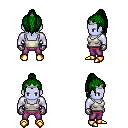
a pixel art fantasy rpg character, male body template, dark elf, purple skin, white pirate shirt, magenta pants, green long topknot hairstyle, silver tiara, metal gloves, gold boots, four views (front, back, left, right), 2x2 character sprite sheet, small pixel art, hard edges, no anti-aliasing